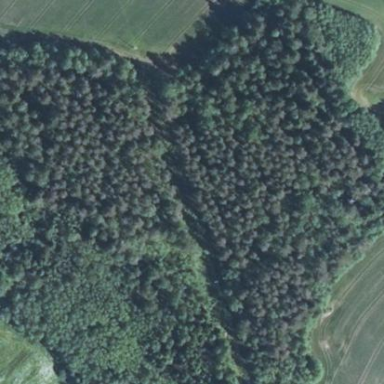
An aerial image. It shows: Forest area.